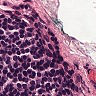
Metastatic tissue present: no